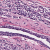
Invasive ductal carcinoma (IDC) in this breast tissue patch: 1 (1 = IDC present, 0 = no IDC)